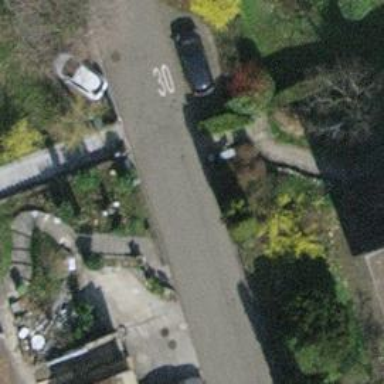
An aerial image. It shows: Footway surfaced with paving stones.